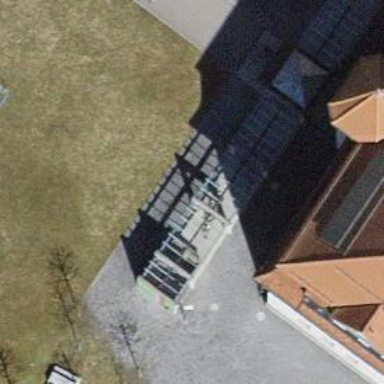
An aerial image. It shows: Bicycle parking facility.